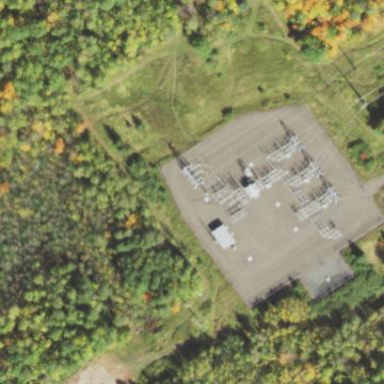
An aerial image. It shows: Power substation with transmission level designation. It is enclosed by fence.